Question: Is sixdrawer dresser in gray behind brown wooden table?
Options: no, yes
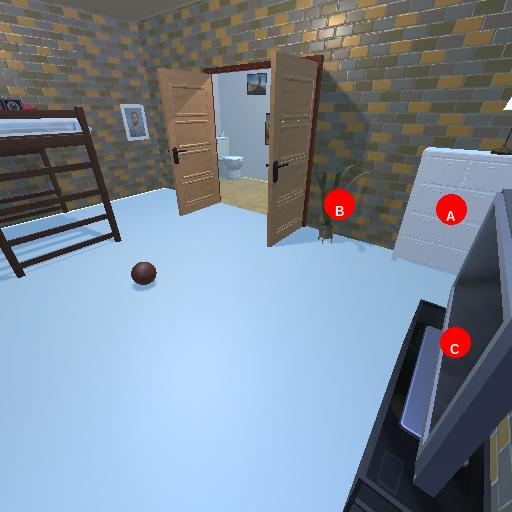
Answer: no